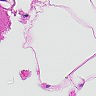
Metastatic tissue present: no